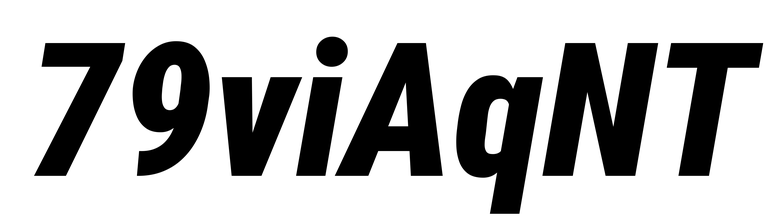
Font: Roboto-Italic_Condensed_Black_Italic